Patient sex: M
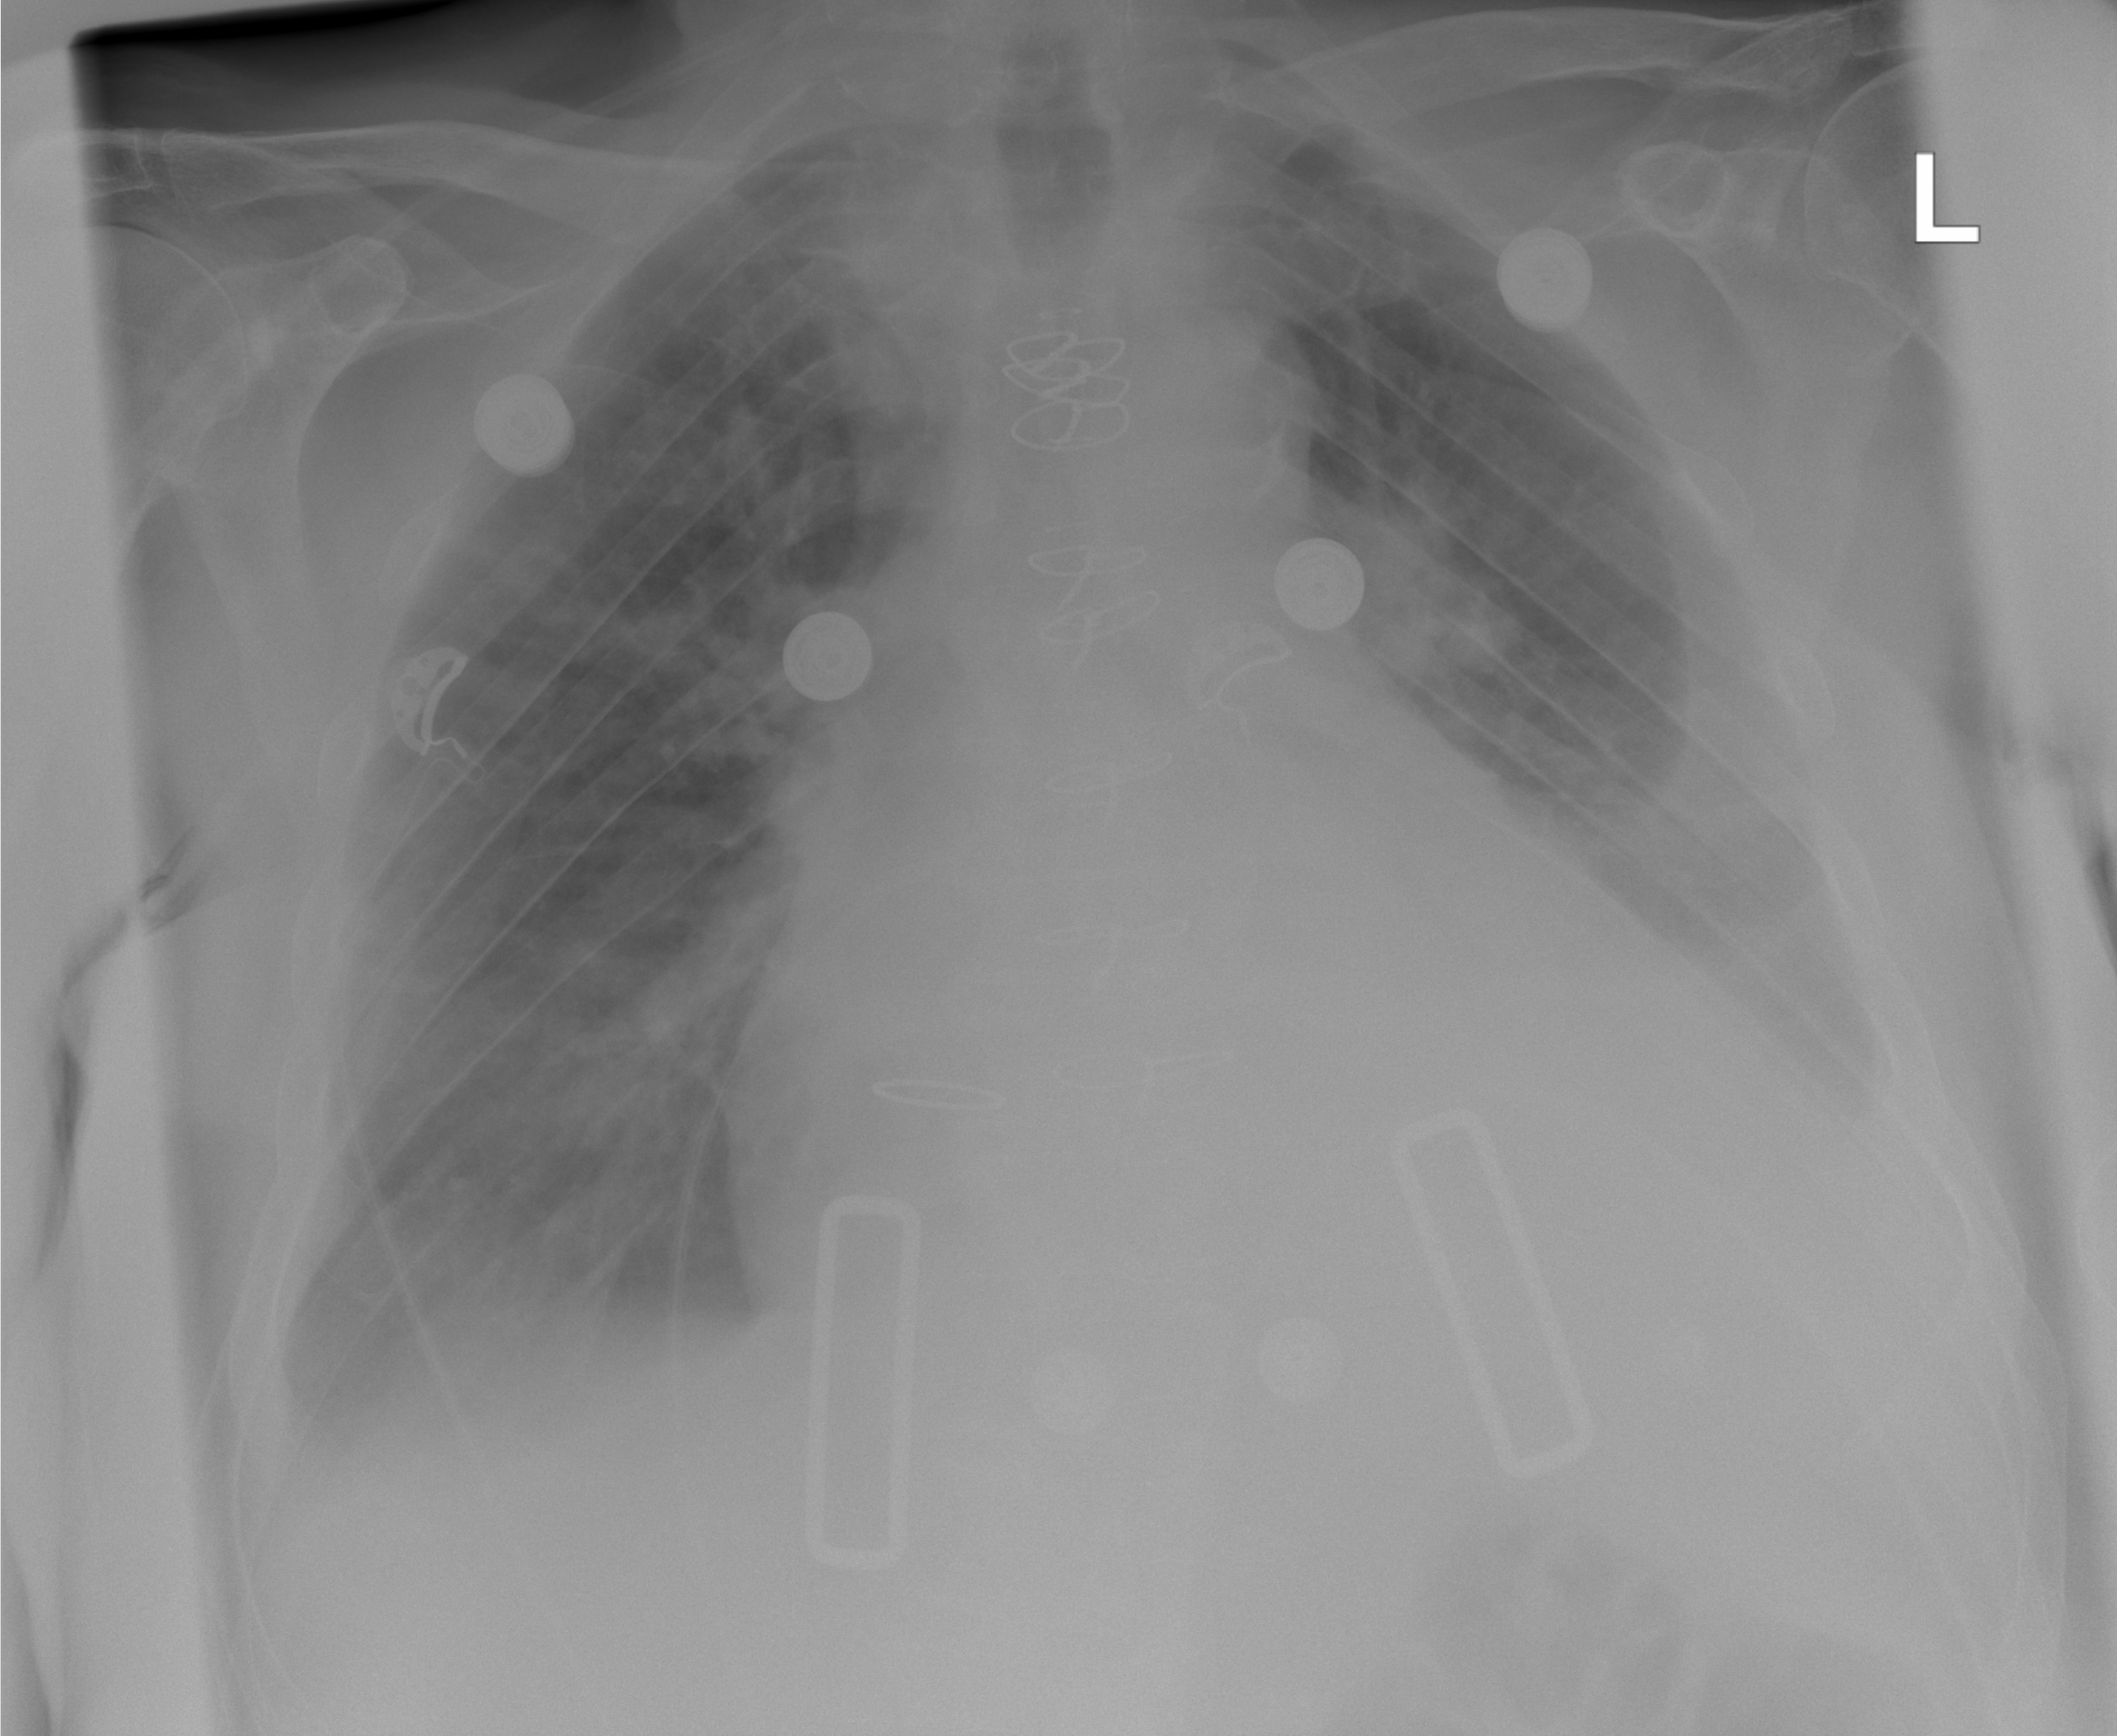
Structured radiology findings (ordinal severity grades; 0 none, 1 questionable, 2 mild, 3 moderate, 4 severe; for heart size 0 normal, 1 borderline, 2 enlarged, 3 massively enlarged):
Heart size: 2
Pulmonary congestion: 3
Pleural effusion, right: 2
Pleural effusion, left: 2
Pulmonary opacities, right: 1
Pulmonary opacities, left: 0
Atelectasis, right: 2
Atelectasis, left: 3